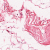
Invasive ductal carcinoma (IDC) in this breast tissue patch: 0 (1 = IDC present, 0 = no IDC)